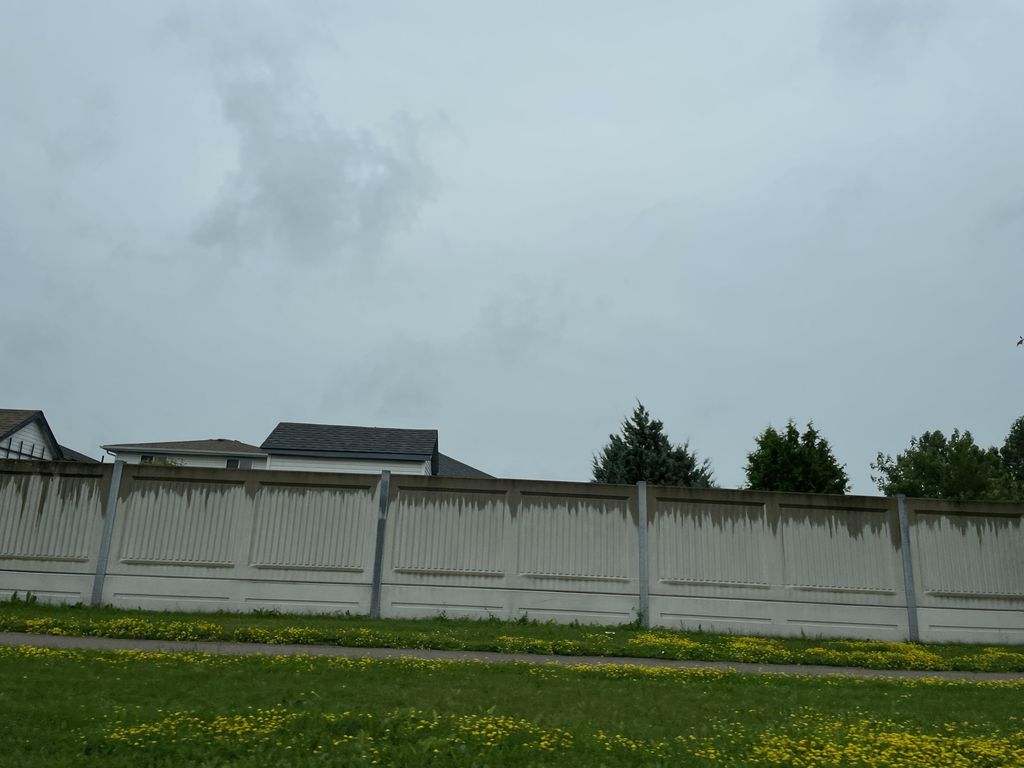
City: kitchener-waterloo